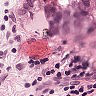
Metastatic tissue present: yes